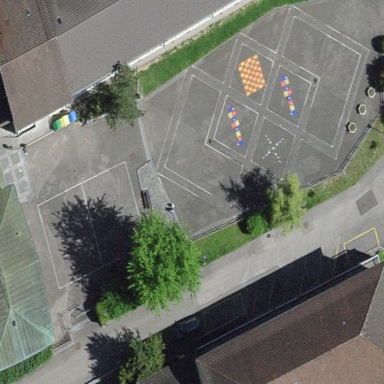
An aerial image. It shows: Square.